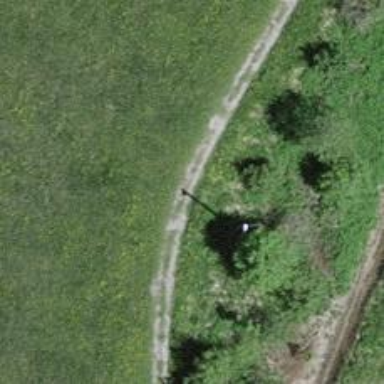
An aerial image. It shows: Path.